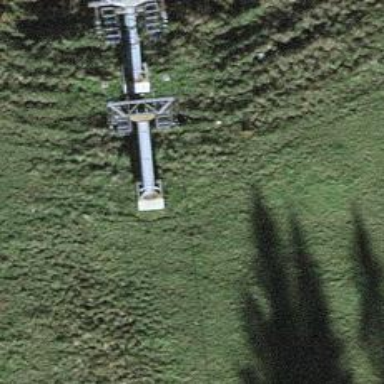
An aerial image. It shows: Pylon for aerialway.